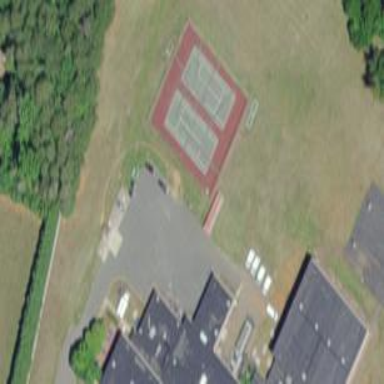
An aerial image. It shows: Tennis court in leisure pitch.